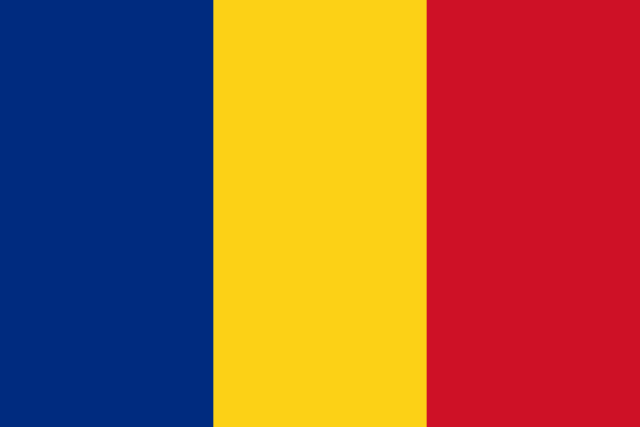
Country: Romania
Country code: ro